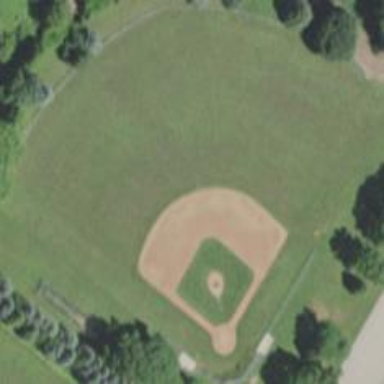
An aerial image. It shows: Baseball pitch for leisure land activities.